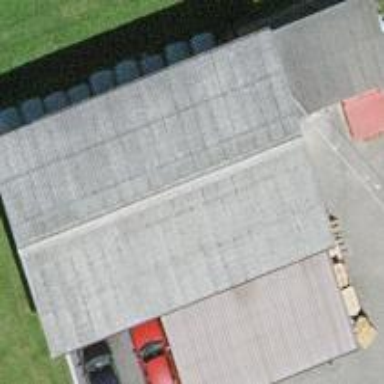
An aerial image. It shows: Warehouse.